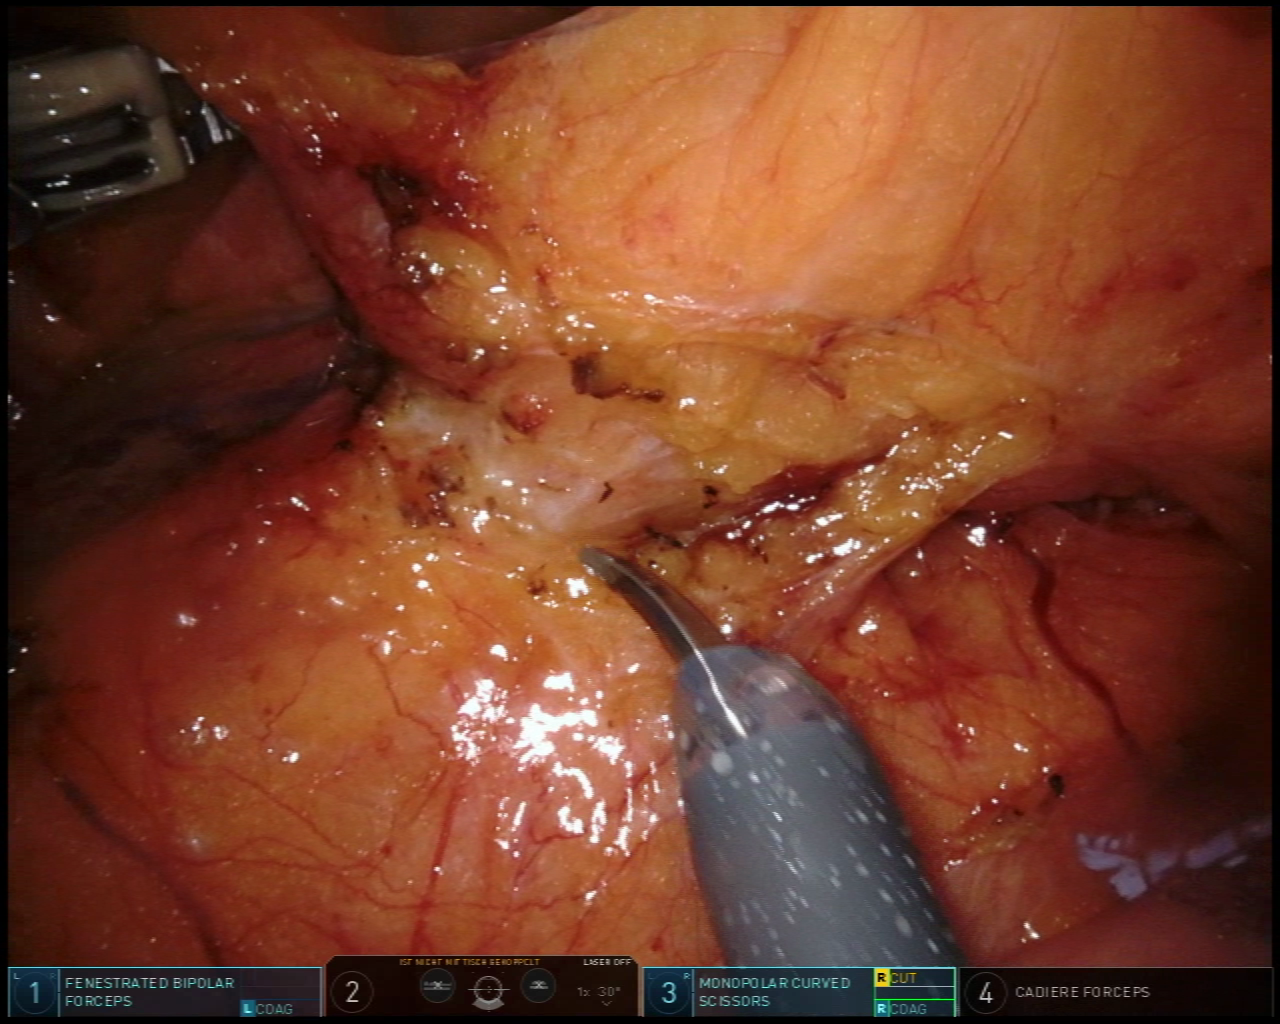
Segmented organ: inferior_mesenteric_artery
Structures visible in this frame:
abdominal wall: no
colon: no
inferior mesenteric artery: yes
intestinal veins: no
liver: no
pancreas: no
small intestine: no
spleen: no
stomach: no
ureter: no
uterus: no
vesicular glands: no